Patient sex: M
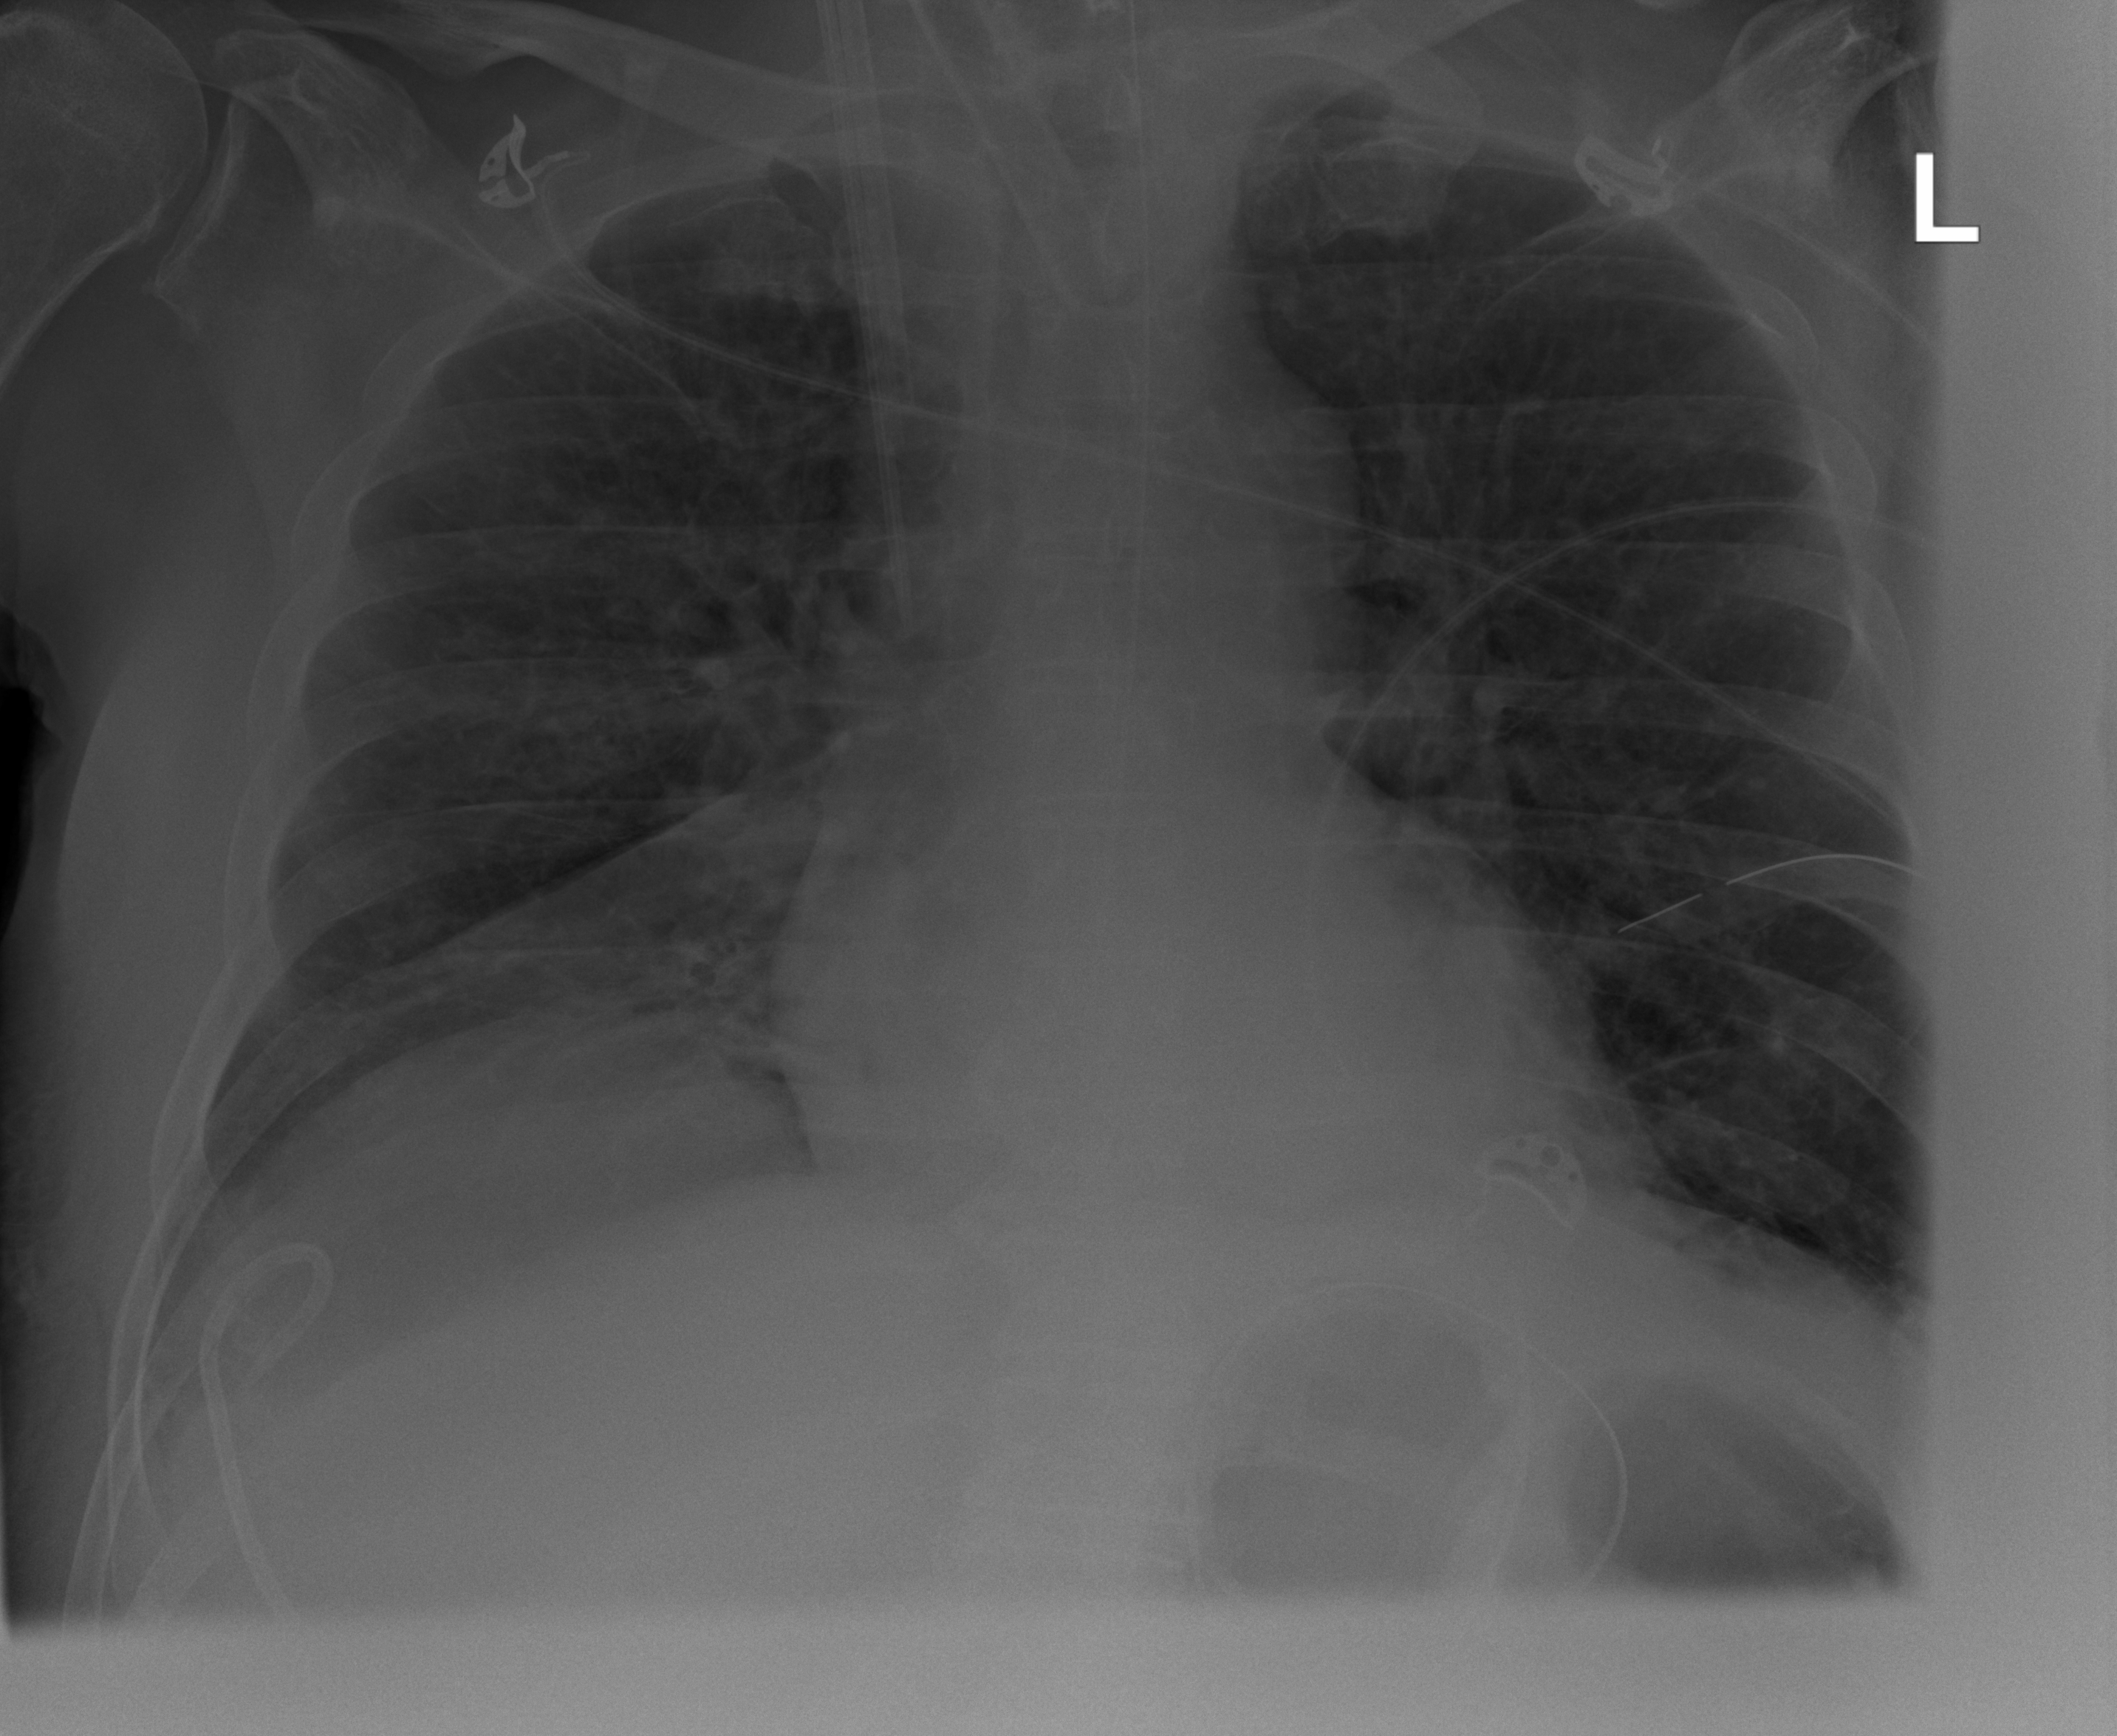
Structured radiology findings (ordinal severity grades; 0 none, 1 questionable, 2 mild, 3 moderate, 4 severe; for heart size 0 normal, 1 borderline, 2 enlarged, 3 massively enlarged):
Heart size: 0
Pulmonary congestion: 0
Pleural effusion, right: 0
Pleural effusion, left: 0
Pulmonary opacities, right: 1
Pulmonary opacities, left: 0
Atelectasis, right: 3
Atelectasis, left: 0